Question: How to implement connected component labeling in python with open cv?
This is an image example:

I need connected component labeling to separate objects on a black and white image.
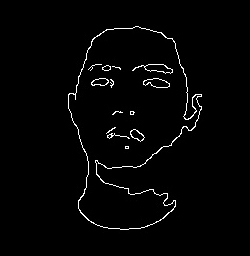
Answer: The <URL>.
The function call is simple: 'num_labels, labels_im = cv2.connectedComponents(img)' and you can specify a parameter 'connectivity' to check for 4- or 8-way (default) connectivity. The difference is that 4-way connectivity just checks the top, bottom, left, and right pixels and sees if they connect; 8-way checks if any of the eight neighboring pixels connect. If you have diagonal connections (like you do here) you should specify 'connectivity=8'. Note that it just numbers each component and gives them increasing integer labels starting at 0. So all the zeros are connected, all the ones are connected, etc. If you want to visualize them, you can map those numbers to specific colors. I like to map them to different hues, combine them into an HSV image, and then convert to BGR to display. Here's an example with your image:
'''
import cv2
import numpy as np
img = cv2.imread('eGaIy.jpg', 0)
img = cv2.threshold(img, 127, 255, cv2.THRESH_BINARY)[1] # ensure binary
num_labels, labels_im = cv2.connectedComponents(img)
def imshow_components(labels):
# Map component labels to hue val
label_hue = np.uint8(179*labels/np.max(labels))
blank_ch = 255*np.ones_like(label_hue)
labeled_img = cv2.merge([label_hue, blank_ch, blank_ch])
# cvt to BGR for display
labeled_img = cv2.cvtColor(labeled_img, cv2.COLOR_HSV2BGR)
# set bg label to black
labeled_img[label_hue==0] = 0
cv2.imshow('labeled.png', labeled_img)
cv2.waitKey()
imshow_components(labels_im)
'''
<URL>